RGB frame:
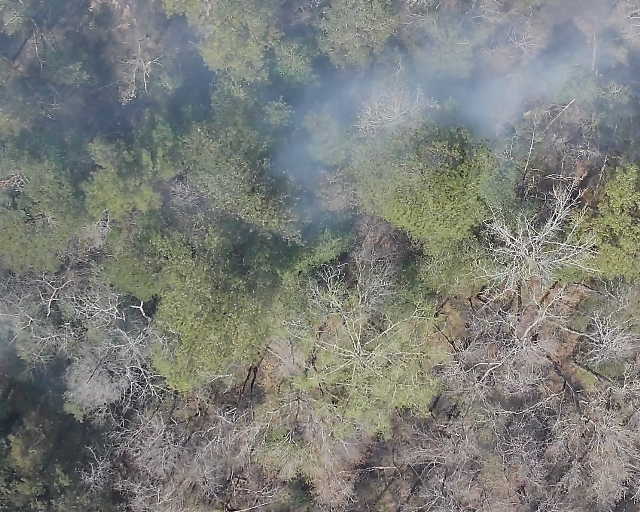
Thermal frame:
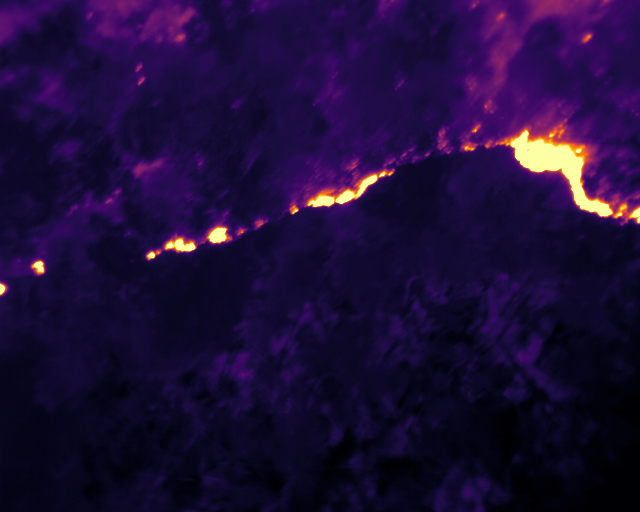
Captured: 2026-02-26 03:42:52
Pixels at or above 80 °C: 3931 (fraction of frame: 0.012)